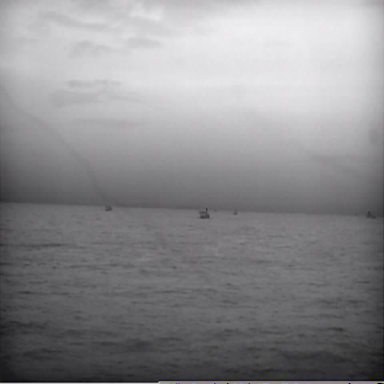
There is a bulk_carrier in the infrared image.